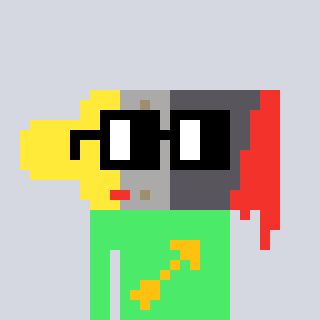
a pixel art character with square black glasses, a paintbrush-shaped head and a teal-colored body on a cool background